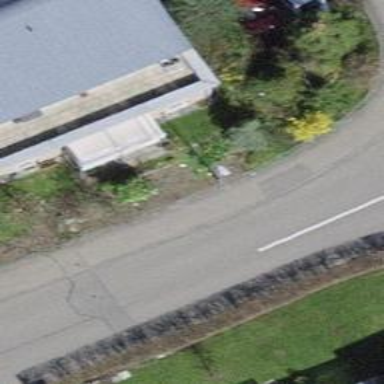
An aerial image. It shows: Sidewalk.